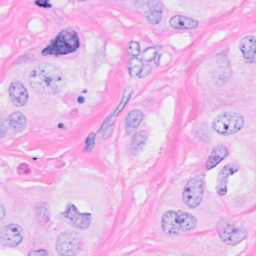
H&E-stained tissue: Breast